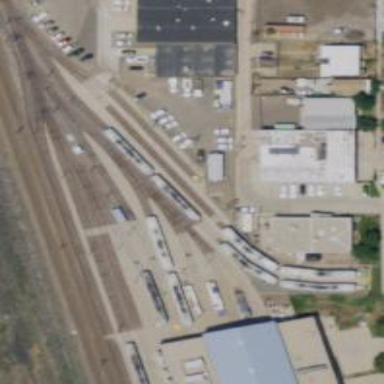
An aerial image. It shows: Light rail service yard with electrified contact lines.